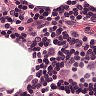
Metastatic tissue present: no